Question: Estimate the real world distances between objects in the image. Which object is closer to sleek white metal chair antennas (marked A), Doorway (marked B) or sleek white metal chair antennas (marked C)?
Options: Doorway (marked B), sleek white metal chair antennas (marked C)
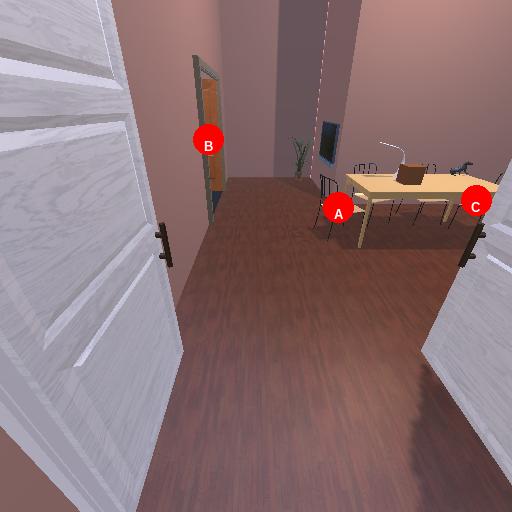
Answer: Doorway (marked B)